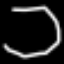
Label: octagon